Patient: sex F, age 36
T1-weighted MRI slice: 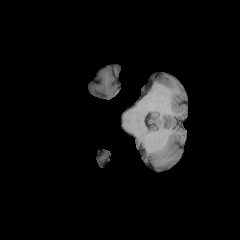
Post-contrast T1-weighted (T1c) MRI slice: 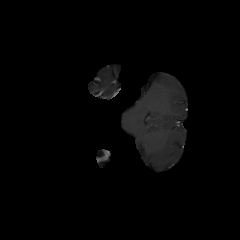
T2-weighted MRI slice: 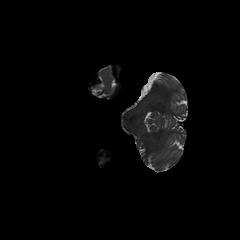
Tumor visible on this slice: no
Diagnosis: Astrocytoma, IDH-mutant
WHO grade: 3